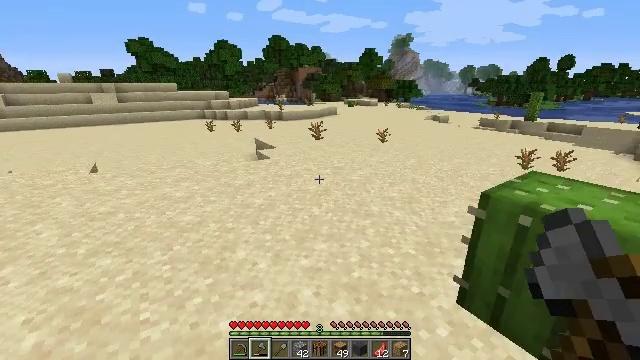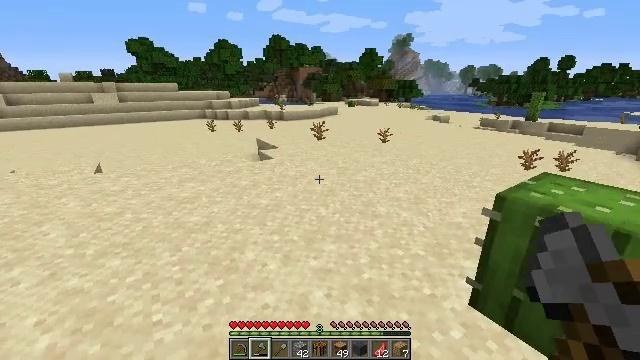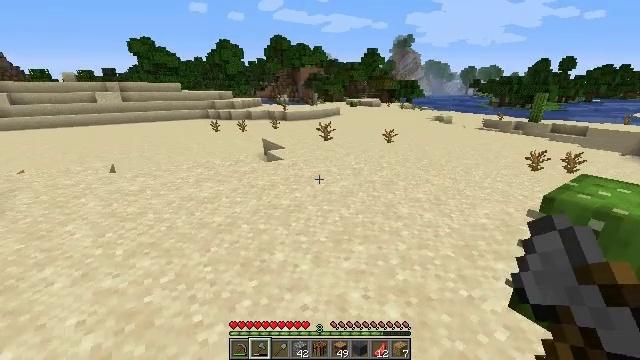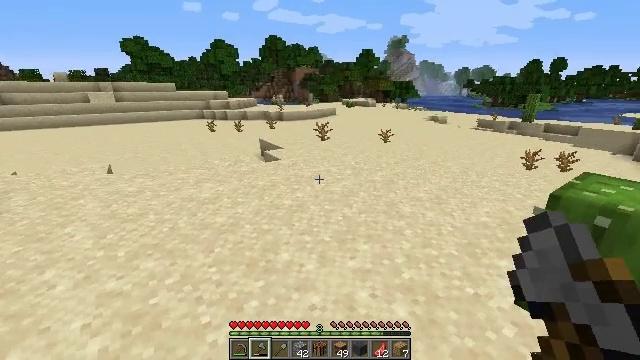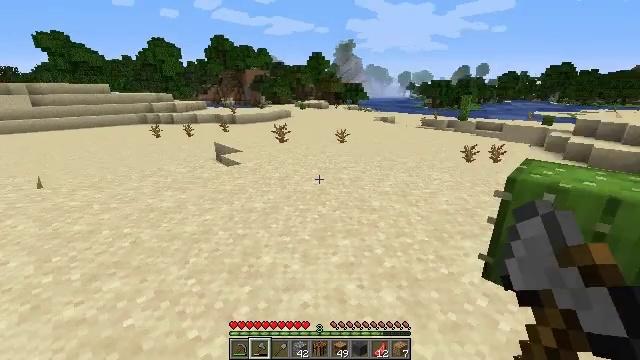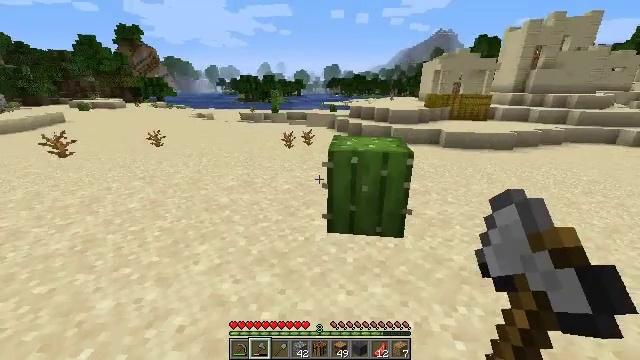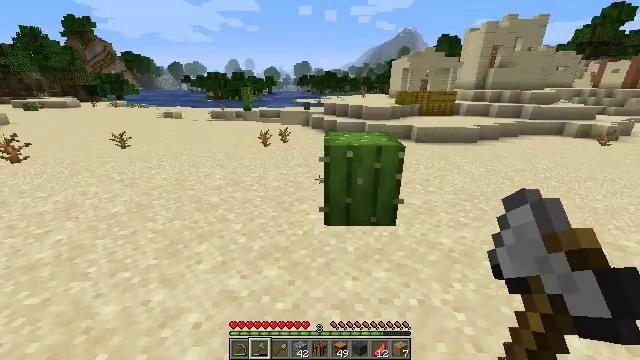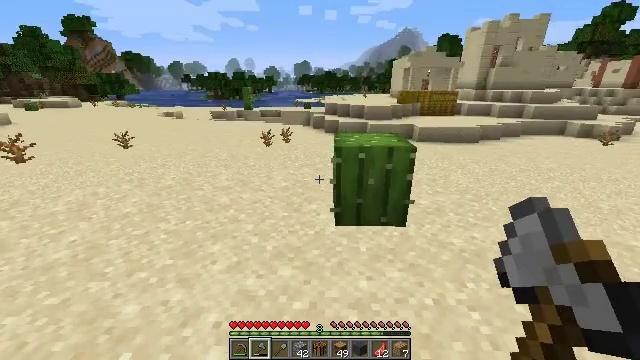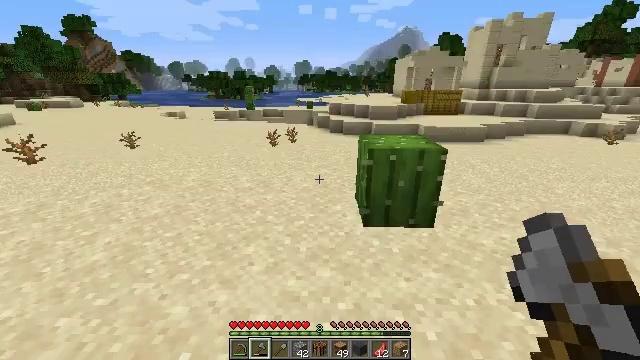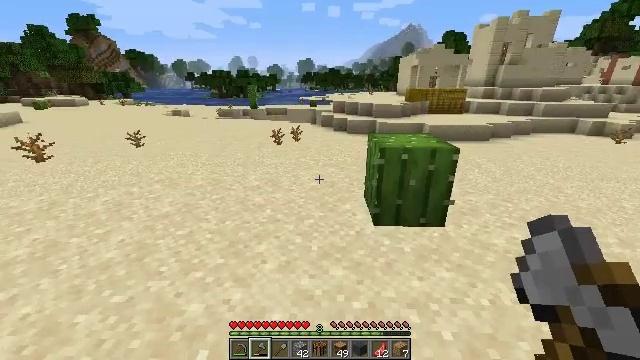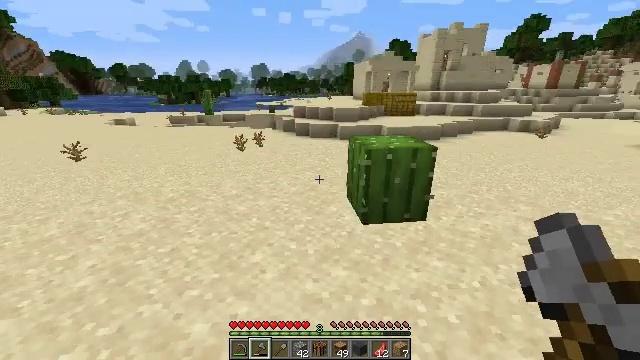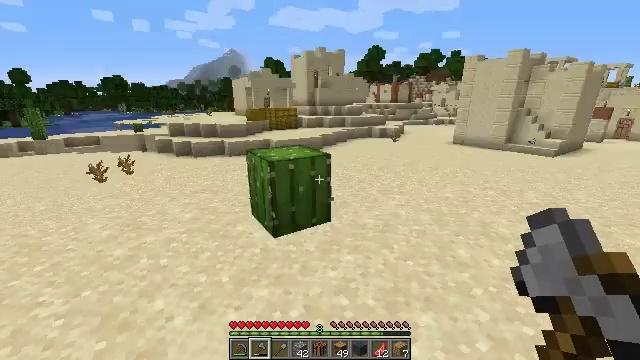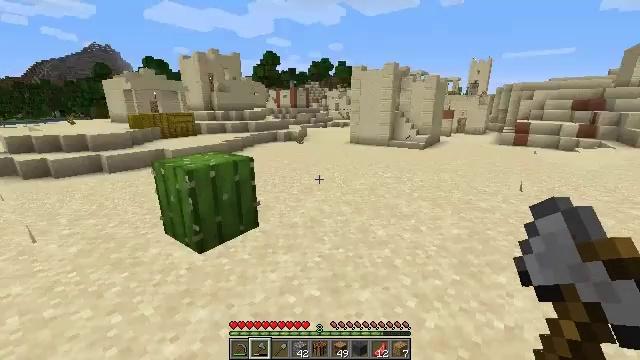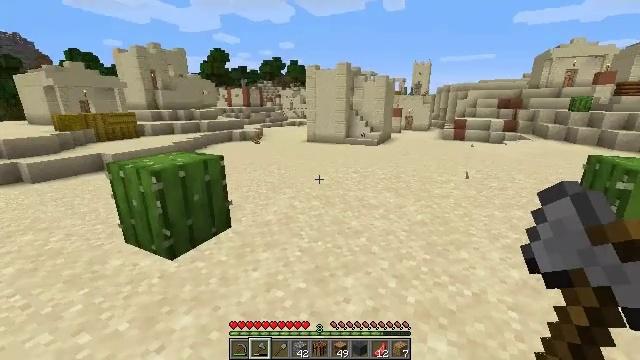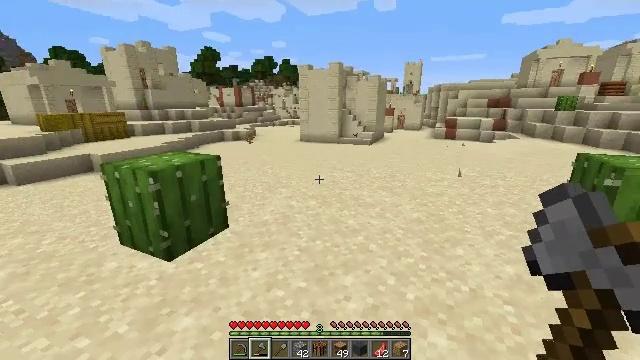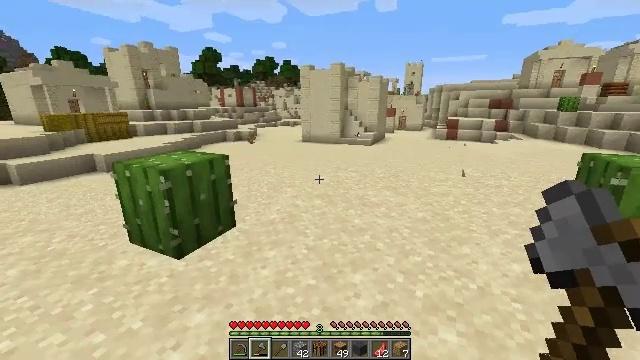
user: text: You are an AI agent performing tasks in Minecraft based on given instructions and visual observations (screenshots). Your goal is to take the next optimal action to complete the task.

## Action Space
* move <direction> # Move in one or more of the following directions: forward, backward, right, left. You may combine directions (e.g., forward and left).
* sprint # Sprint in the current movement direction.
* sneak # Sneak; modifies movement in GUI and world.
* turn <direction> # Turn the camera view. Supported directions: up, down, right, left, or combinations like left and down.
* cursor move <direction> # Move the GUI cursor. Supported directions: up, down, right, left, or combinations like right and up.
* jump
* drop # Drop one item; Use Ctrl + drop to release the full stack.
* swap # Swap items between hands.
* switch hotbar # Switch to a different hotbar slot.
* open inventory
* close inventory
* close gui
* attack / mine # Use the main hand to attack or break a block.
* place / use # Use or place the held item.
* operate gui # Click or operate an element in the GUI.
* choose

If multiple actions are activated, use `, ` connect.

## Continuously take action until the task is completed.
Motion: motion action
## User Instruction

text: Kill the rabbit.
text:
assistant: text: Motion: move left
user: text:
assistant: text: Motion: move left
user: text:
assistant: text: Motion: move left, turn right
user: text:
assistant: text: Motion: move left, turn right
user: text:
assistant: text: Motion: move left, turn right
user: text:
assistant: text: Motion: move left, turn right
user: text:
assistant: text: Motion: move left
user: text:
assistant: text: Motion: move left
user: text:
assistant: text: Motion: move left
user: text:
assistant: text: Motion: move left, turn right
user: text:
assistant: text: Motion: move left, turn right and up
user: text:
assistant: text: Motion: move left, turn right
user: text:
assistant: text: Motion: move left, turn right
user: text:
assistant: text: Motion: turn right
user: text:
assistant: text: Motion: no_op
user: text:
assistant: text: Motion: no_op
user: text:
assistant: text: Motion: no_op
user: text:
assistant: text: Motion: turn left
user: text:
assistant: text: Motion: no_op
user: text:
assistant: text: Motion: turn right
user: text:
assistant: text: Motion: turn right
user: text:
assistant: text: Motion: turn right
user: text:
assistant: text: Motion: no_op
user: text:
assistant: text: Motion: no_op
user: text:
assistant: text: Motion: no_op
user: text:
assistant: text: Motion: no_op
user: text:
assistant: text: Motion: turn right
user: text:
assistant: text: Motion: no_op
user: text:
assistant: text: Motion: no_op
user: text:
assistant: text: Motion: no_op